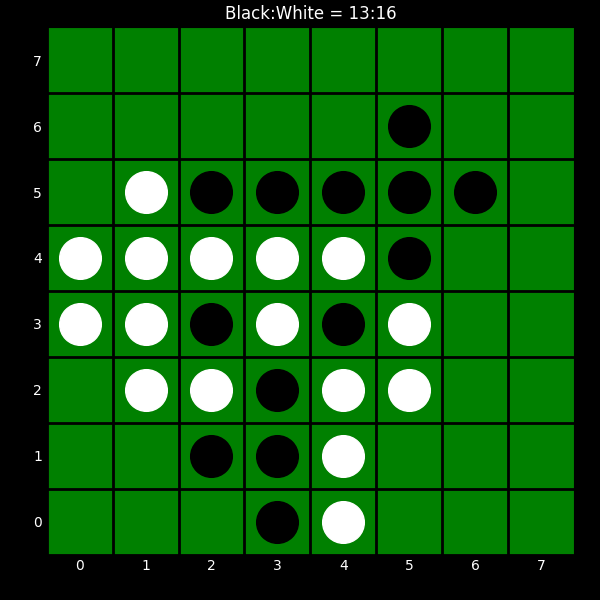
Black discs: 13
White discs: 16